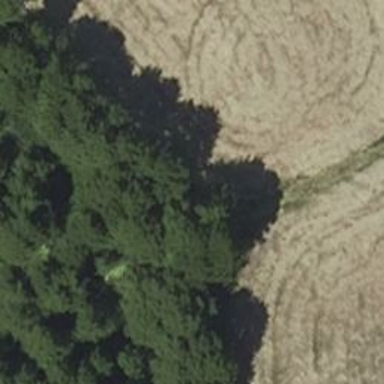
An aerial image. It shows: Row of deciduous broadleaved trees.